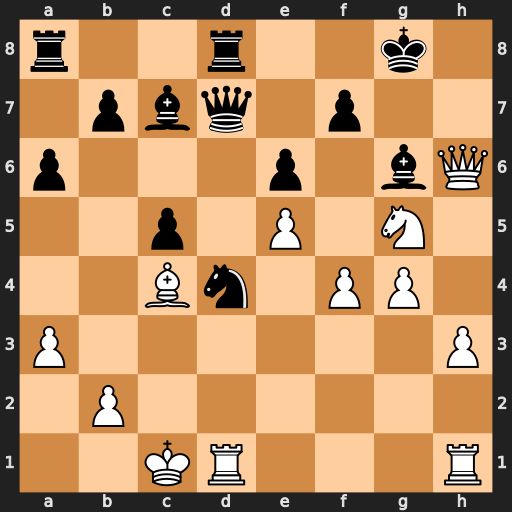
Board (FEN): r2r2k1/1pbq1p2/p3p1bQ/2p1P1N1/2Bn1PP1/P6P/1P6/2KR3R
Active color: w
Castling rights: -
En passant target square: -
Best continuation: f5 Bxe5 fxg6 Bf4+ Kb1